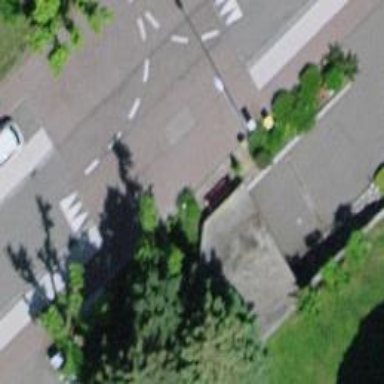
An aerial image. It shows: Pillar post box.